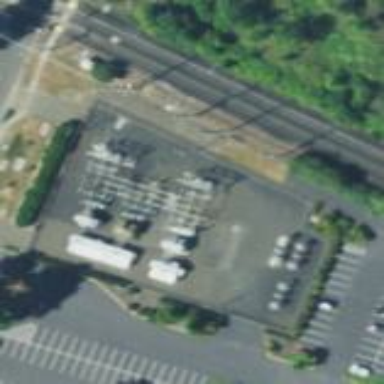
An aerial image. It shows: Minor distribution substation.